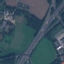
Land use / land cover class: Highway